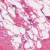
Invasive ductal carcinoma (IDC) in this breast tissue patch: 0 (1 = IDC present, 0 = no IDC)